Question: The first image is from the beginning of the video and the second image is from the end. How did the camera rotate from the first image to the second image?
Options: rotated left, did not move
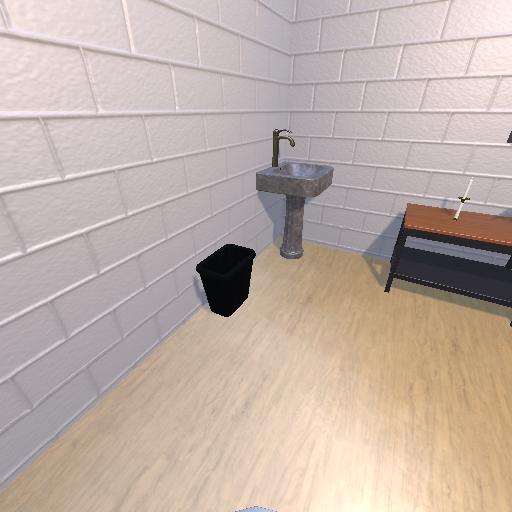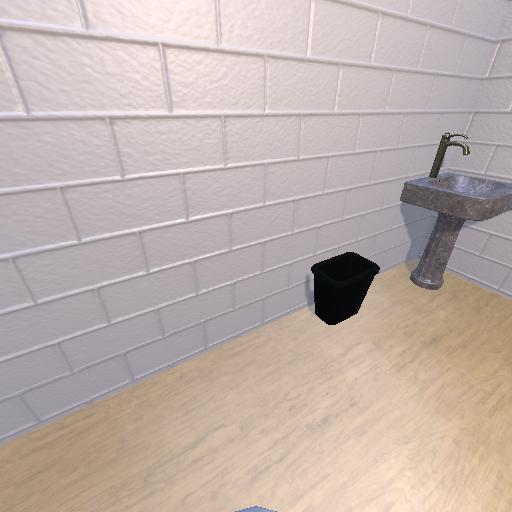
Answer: rotated left